Question: I'm Designing a DB Model for an access control system which is in part role based but does require some access list functionality and relational access.
I'm building a web app (with PHP if it matters and MVC architecture) for a school to manage students, teachers, staff and manager interactions such as a teacher rewarding a student or one of the staff enrolling or removing a student. My main problem is that I am asked to:
1- provide optional extra permissions for each user other than what they already inherit from their role/roles. (=>Access List)
2- provide an easy way to match certain students to certain students each term, meaning that one teacher should be able to score students who attend a class he teaches but not other students in other classes, and this classes change too often (2 months between each change).
I am thinking of Implementing a standard role based system, add an extra table for extra permissions per user and an extra field in permissions called scope which can be optionally filled with the name of another table (this is done by the app not db) which contains a list of connections. for example a teacher can have teacher controller: 'scoring' -> method 'new score' -> scope: 'course-user' which means that I search in a 'course-user' table for the teacher id and any other userid with the same courseid and give the teacher permission to submit new score for any student sharing the courseid with the teacher. this is my Model:

Is this the right way to go? should I create new table for every new shared connection or put them all in one table? I appreciate any help or at least direction towards a standard solution to this problem.
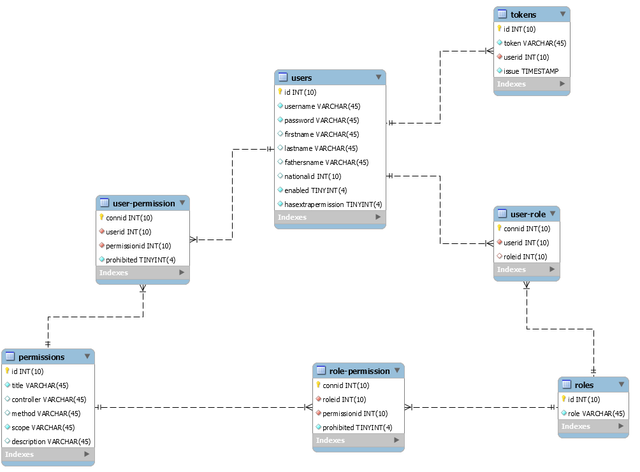
Answer: You shouldn't implement a DB model for access control. Your DB model should have the objects you care about (students, teachers, classes...). The rest should be expressed as policies in an model. This is called <URL>. Different names, same thing.
In ABAC, you have attributes on the one hand (the fields of your tables in your DB model e.g. username, role, course year...) and policies on the other. For instance:
- - -
All these are examples of (business) authorization policies.
In ABAC, you then have the notion of a Policy Decision Point (PDP) which evaluates authorization policies and a Policy Enforcement Point (PEP) which intercepts business requests and sends off authorization requests to the PDP. For instance:
- -
The PDP replies with a decision, either Permit or Deny, which the PEP must then enforce. You mention that you have an MVC model for your application. Your PEP would likely be an interceptor or annotation in your controller layer.
<URL>
There are several ABAC languages and implementations out there:
- - - -